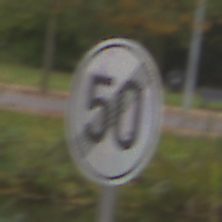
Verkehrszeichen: EndeGeschwindigkeit50
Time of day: Midday
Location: Outdoor (Nature)
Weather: Overcast
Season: Autumn
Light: Natural